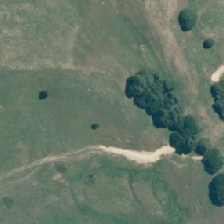
Land cover: indigenous_forest